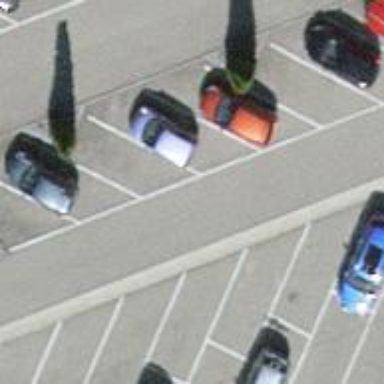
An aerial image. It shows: Road serving as parking aisle.